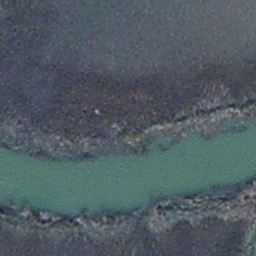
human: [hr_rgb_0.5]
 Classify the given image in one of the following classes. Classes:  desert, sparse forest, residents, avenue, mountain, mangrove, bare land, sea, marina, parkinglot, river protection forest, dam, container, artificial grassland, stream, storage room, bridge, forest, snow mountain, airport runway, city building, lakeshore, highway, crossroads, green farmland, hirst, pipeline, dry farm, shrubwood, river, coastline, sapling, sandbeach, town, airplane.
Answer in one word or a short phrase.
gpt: stream